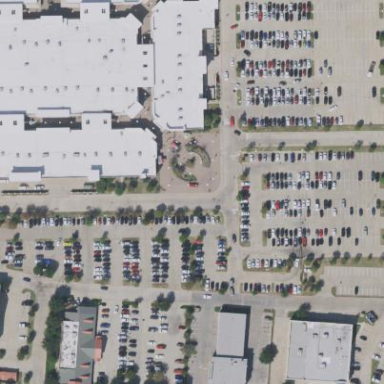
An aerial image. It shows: Retail area.